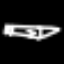
Label: pencil